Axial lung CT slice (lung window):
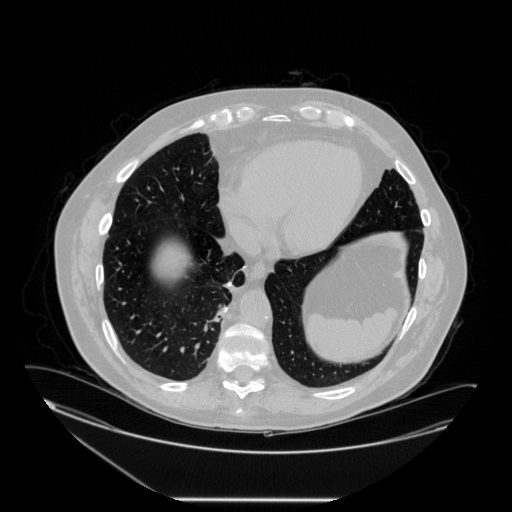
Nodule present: no